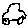
Label: car